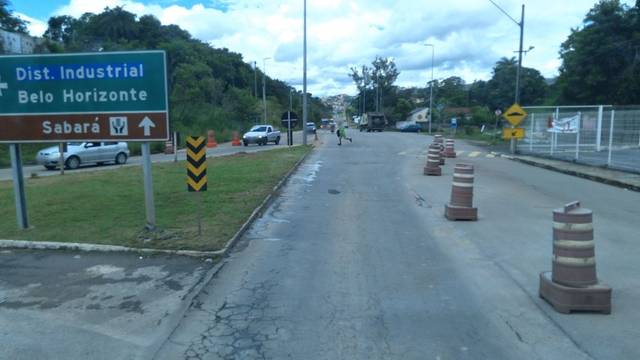
Region: Brazil
Coordinates: -19.876, -43.874